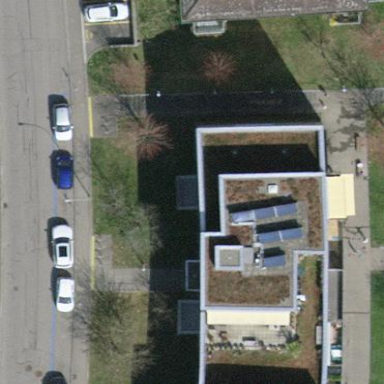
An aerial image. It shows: Flat-roofed apartment building.